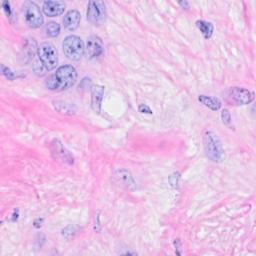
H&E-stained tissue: Breast